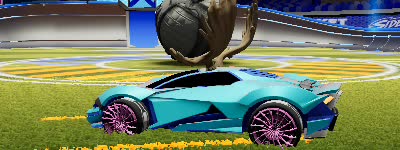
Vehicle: werewolf